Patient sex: M
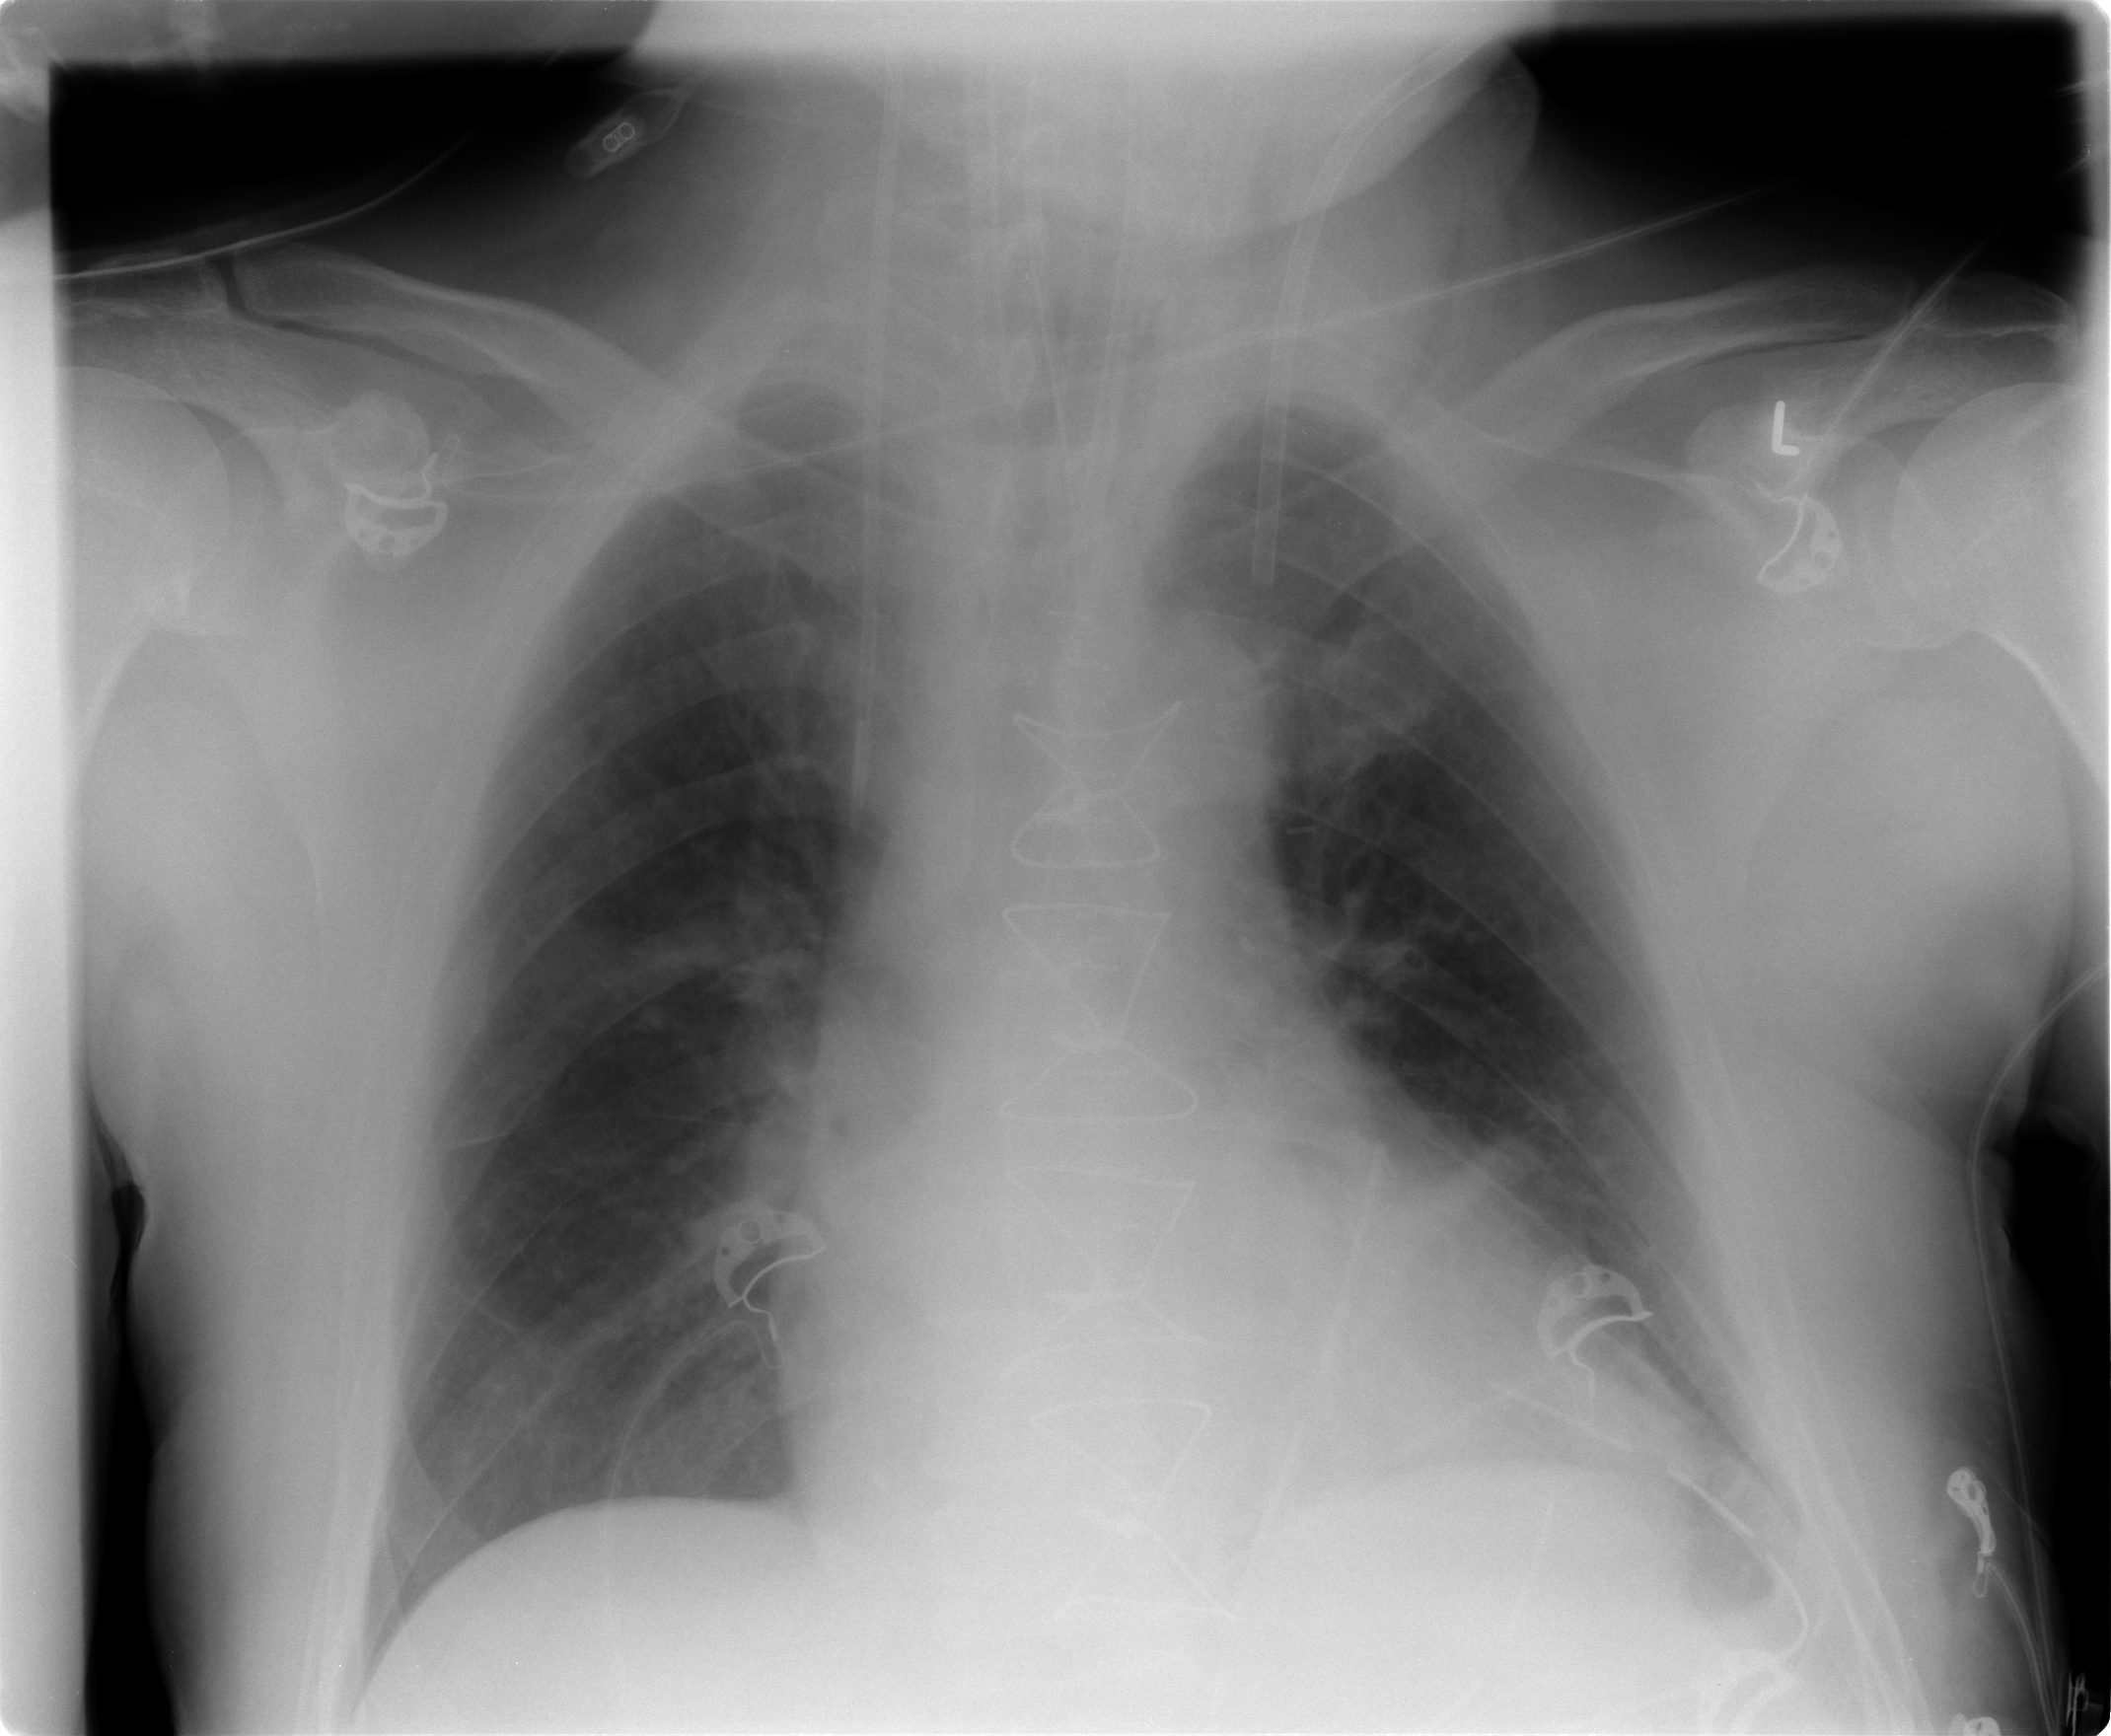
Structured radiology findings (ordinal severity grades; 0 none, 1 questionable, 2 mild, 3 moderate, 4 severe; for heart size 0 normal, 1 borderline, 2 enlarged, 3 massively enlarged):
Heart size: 2
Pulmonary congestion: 2
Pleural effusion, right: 0
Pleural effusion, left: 2
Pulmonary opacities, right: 0
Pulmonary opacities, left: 0
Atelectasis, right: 0
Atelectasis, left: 2